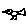
Label: bird